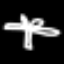
Label: palm tree